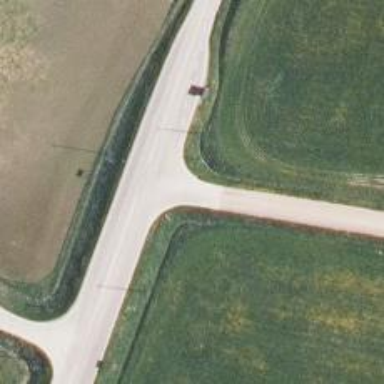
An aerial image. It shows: Road with "give way" sign.